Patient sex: F
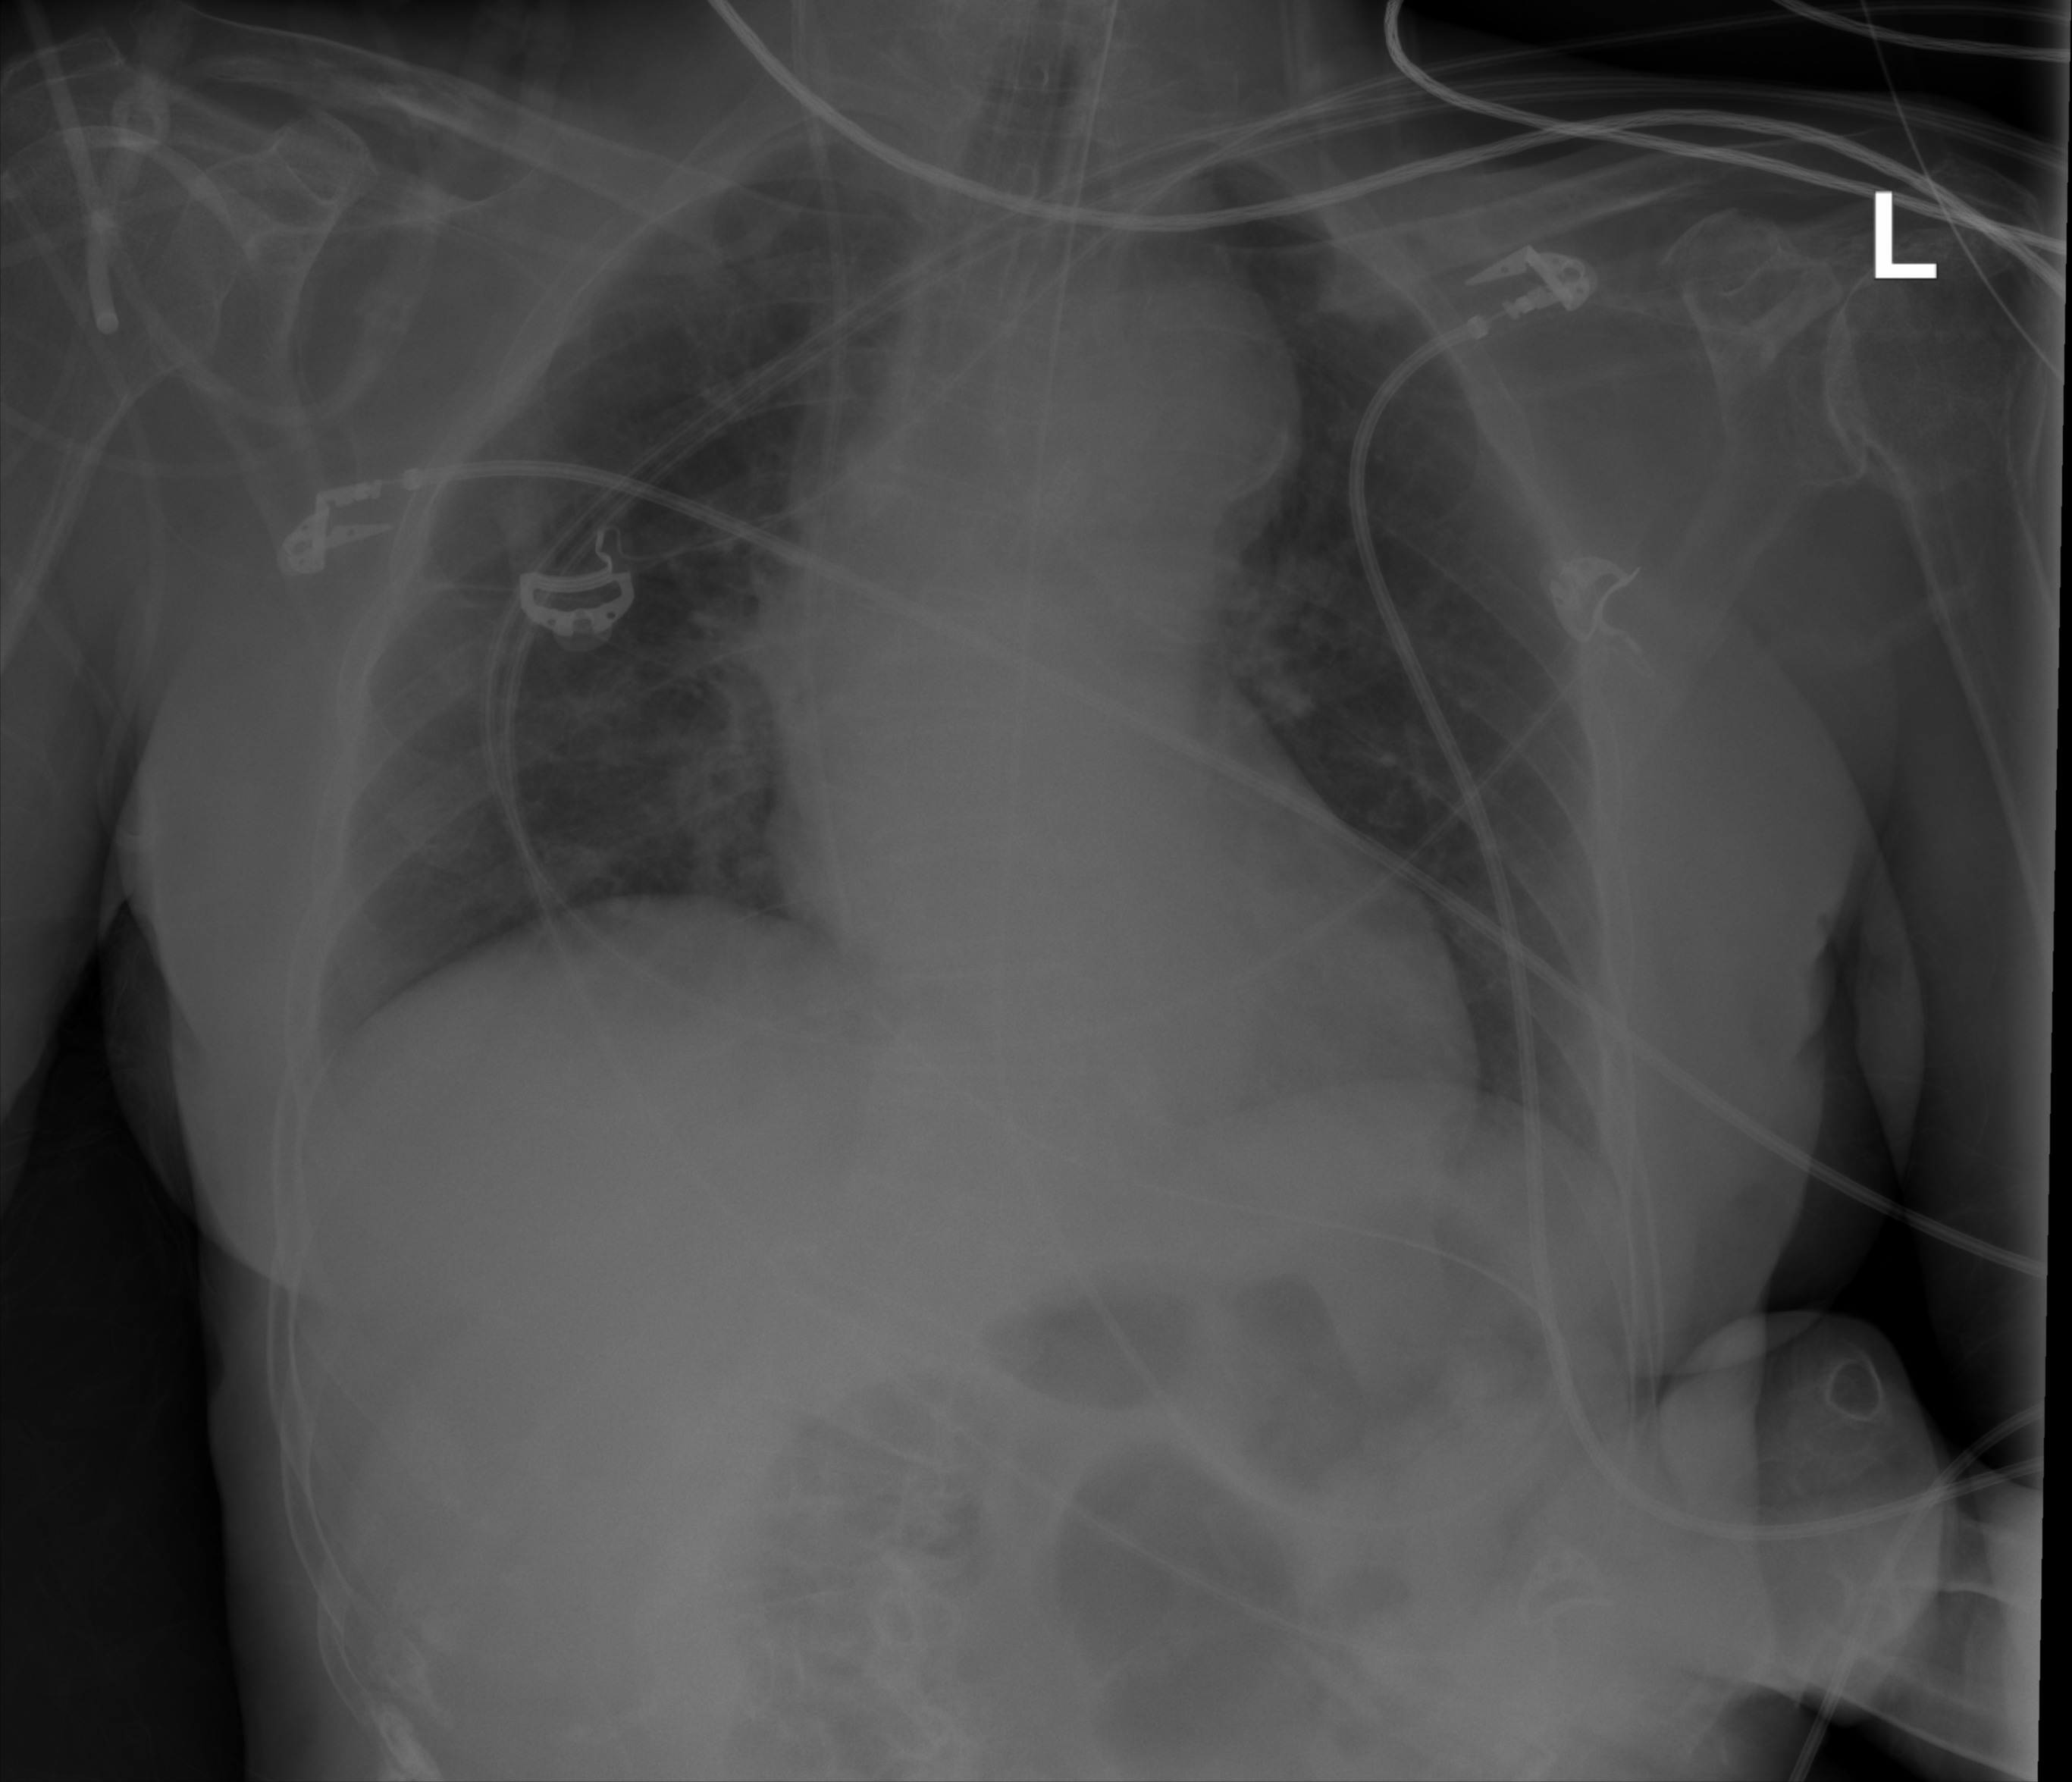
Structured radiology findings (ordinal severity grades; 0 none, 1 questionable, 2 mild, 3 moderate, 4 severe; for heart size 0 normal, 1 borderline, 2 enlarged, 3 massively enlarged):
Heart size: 1
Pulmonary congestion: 0
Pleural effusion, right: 0
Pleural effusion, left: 0
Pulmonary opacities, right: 0
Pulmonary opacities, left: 0
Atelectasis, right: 2
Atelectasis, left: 0